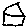
Label: house